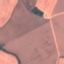
Land use / land cover class: AnnualCrop